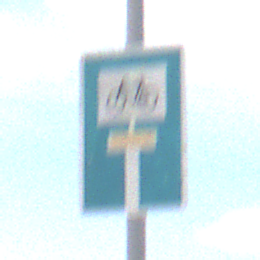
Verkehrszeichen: SackgasseRadverkehrDurchlaessig
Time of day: Midday
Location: Outdoor (Nature)
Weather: PartlyCloudy
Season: NotSpecified
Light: Natural